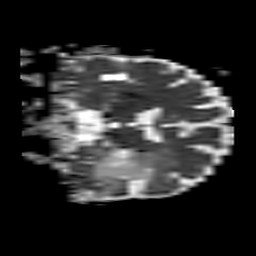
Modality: ADC
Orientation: coronal
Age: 46
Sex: female
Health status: ill
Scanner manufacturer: philips
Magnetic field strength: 3 T
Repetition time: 3.8 s
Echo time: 0.09 s